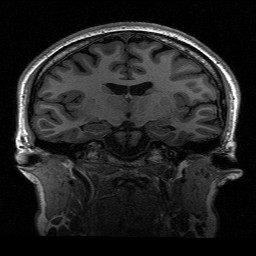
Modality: T1w
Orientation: sagittal